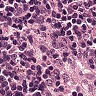
Metastatic tissue present: no